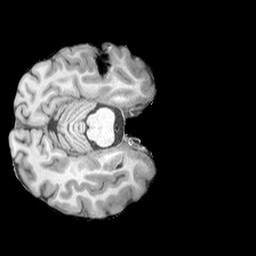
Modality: T1w
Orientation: axial
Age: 20
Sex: female
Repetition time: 2.3 s
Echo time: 0.0226 s